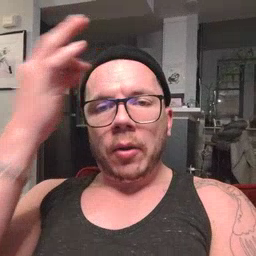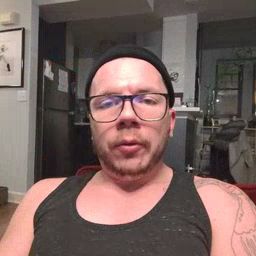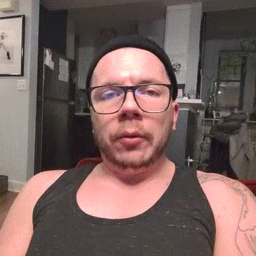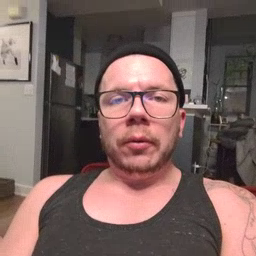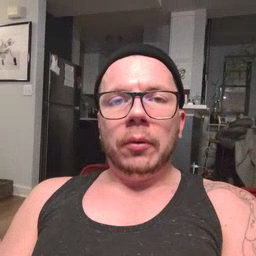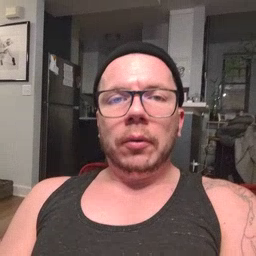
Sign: hair